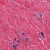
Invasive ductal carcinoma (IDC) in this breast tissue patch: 0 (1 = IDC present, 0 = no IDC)